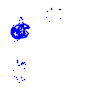
Particle: kaon